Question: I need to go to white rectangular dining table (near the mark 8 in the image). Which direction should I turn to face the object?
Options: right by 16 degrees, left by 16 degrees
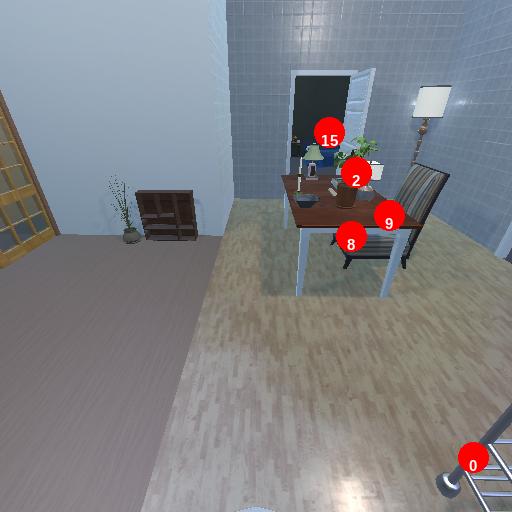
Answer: right by 16 degrees